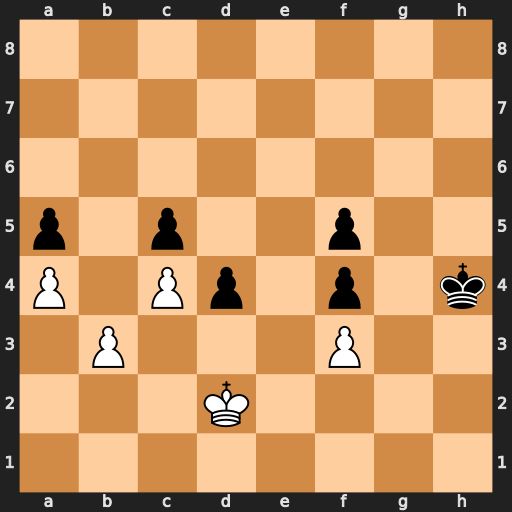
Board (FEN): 8/8/8/p1p2p2/P1Pp1p1k/1P3P2/3K4/8
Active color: w
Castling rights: -
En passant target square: -
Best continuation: b4 cxb4 c5 Kg3 c6 Kxf3 c7